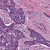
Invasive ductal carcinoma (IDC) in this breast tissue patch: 1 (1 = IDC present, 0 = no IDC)